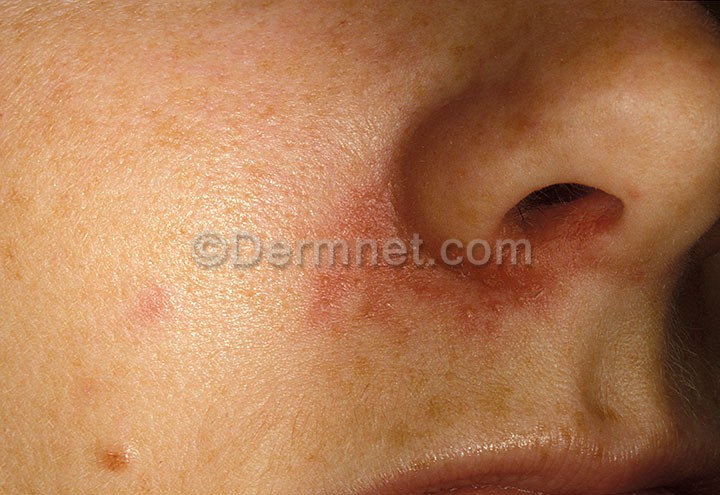
Disease: Acne and Rosacea Photos